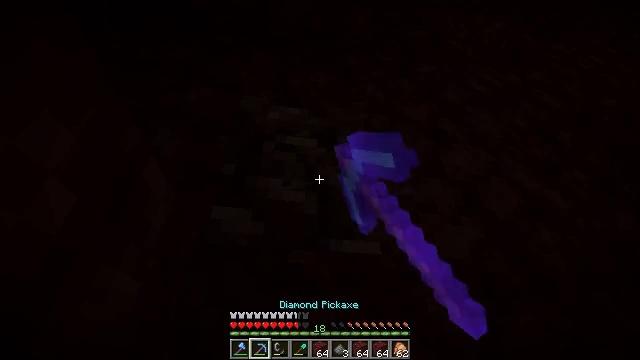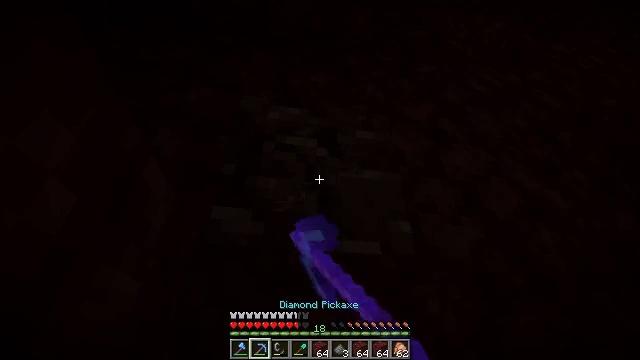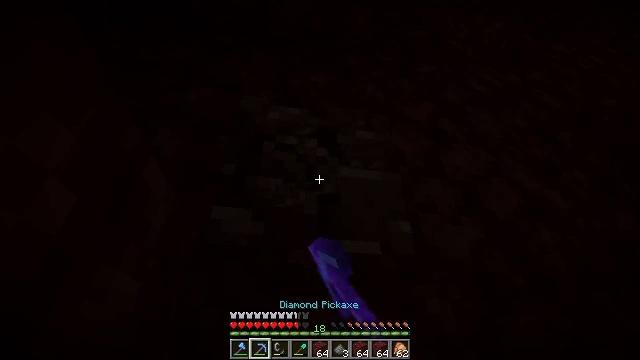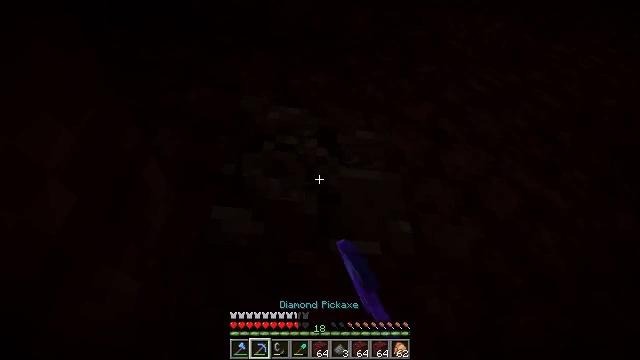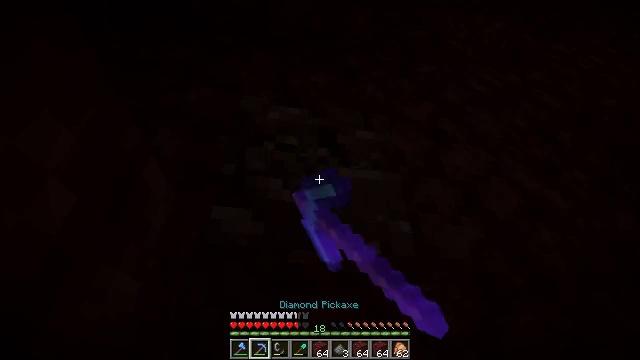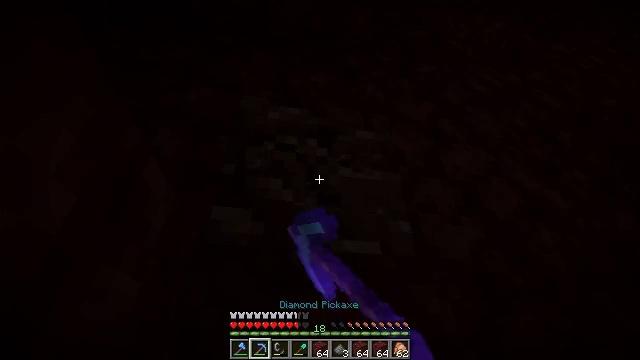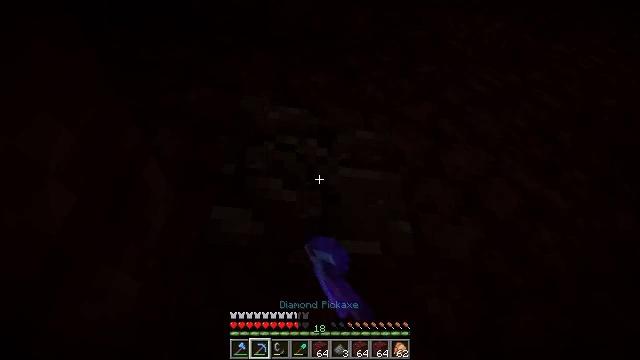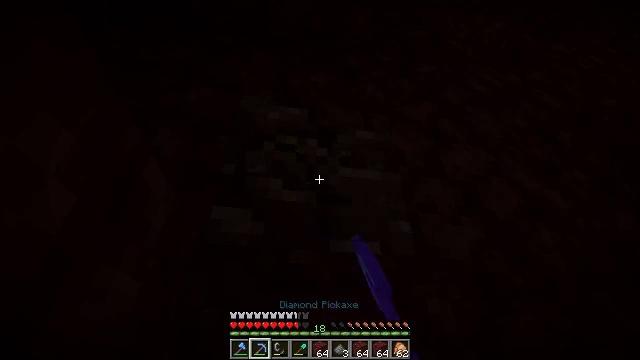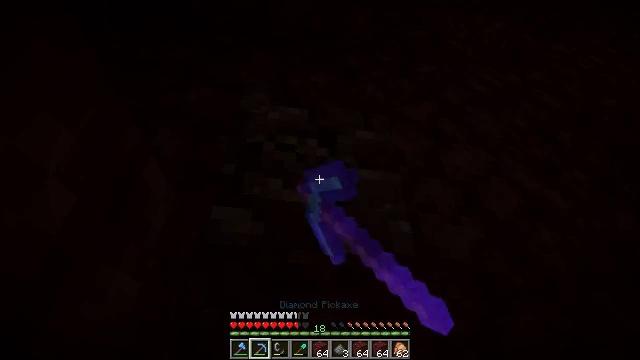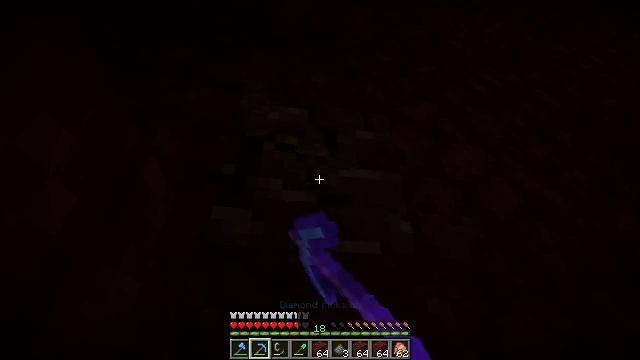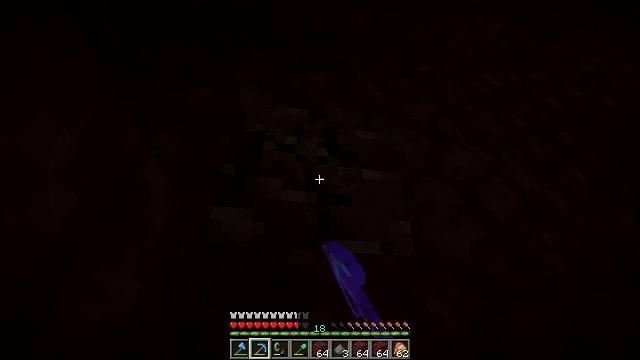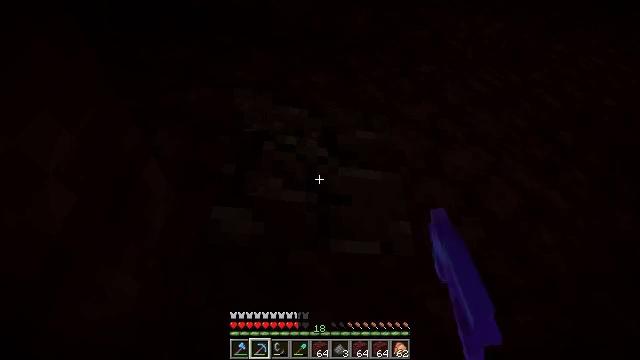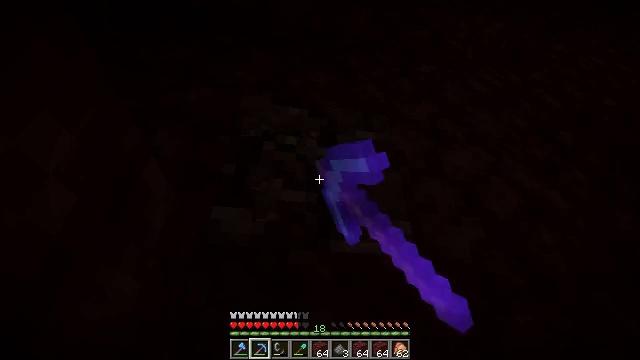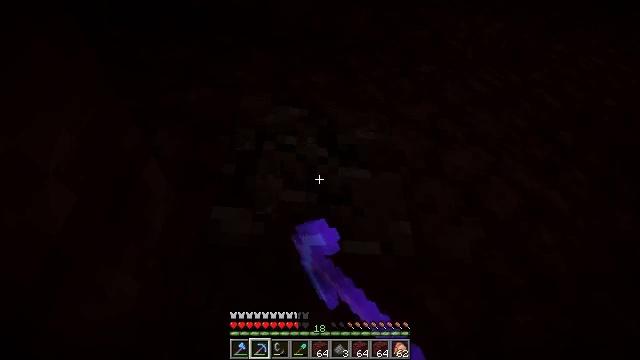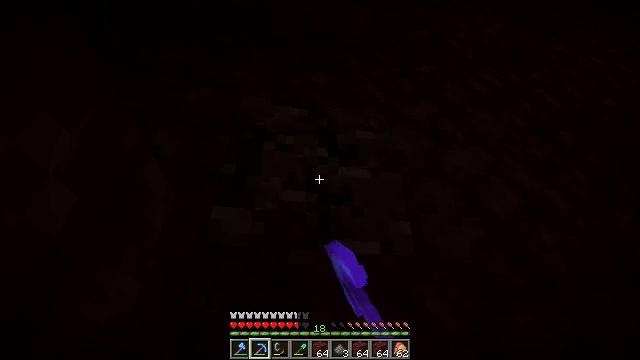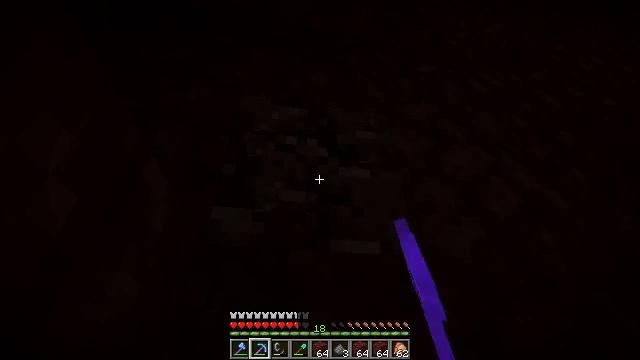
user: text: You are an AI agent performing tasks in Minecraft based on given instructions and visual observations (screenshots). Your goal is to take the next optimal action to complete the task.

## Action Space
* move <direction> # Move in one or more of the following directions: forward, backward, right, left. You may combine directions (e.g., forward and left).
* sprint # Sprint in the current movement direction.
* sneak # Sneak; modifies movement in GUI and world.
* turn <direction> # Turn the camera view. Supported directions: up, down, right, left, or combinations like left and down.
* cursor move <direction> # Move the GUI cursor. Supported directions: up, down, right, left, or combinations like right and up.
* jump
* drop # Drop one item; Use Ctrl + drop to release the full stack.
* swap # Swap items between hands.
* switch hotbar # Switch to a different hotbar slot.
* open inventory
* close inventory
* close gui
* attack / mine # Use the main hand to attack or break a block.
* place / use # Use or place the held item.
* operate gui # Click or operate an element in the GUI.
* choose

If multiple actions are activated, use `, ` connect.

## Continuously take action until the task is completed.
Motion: motion action
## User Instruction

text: Find and extract ancient debris from the Nether.
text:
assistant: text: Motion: attack / mine
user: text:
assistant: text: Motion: attack / mine
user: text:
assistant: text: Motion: attack / mine
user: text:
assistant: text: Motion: attack / mine
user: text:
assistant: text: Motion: attack / mine
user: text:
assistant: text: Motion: attack / mine
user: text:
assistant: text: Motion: attack / mine
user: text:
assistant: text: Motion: attack / mine
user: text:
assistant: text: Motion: attack / mine
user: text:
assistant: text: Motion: attack / mine
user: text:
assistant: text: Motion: attack / mine
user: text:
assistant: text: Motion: attack / mine
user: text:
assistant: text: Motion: attack / mine
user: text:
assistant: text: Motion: attack / mine
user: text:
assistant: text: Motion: attack / mine
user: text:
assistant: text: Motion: attack / mine
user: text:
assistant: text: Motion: attack / mine
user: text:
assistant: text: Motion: attack / mine
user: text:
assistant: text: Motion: attack / mine
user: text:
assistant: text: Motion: attack / mine
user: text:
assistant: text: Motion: attack / mine
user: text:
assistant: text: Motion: attack / mine
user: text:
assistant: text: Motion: attack / mine
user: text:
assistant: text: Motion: attack / mine
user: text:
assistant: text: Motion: attack / mine
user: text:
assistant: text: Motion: attack / mine
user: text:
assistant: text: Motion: attack / mine
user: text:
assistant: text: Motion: attack / mine
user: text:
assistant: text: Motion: attack / mine
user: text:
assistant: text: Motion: attack / mine